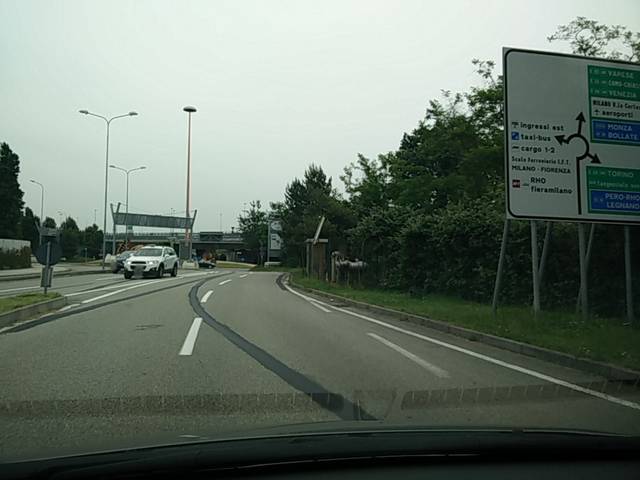
Region: Italy
Coordinates: 45.516, 9.083